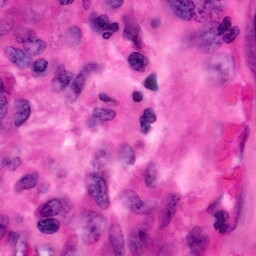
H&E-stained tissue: Pancreatic